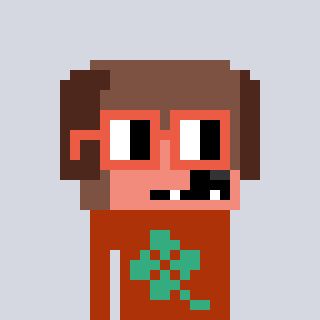
a pixel art character with square orange glasses, a dog-shaped head and a hotbrown-colored body on a cool background